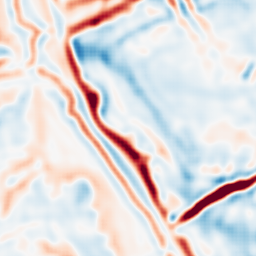
Category: multiscale
Decomposition family: log
Decomposition parameters: sigma: 5
Upsampling method: sinc_blackman
Upsampling parameters: scale: 8
kernel_size: 16
Upsampling scale: 8